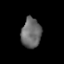
Tissue: lung
Cell type: Epithelial cells
Senescence score: 0.5513
Nuclear area (px): 576
Mean DAPI intensity: 107.158